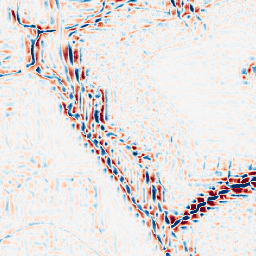
Category: wavelet
Decomposition family: wavelet_reverse_biorthogonal
Decomposition parameters: wavelet: rbio2.4
level: 3
Upsampling method: sinc_hamming
Upsampling parameters: scale: 2
kernel_size: 16
Upsampling scale: 2